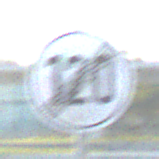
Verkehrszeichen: EndeGeschwindigkeit120
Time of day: SunriseSunset
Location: Outdoor (Urban)
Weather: Clear
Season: NotSpecified
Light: Natural